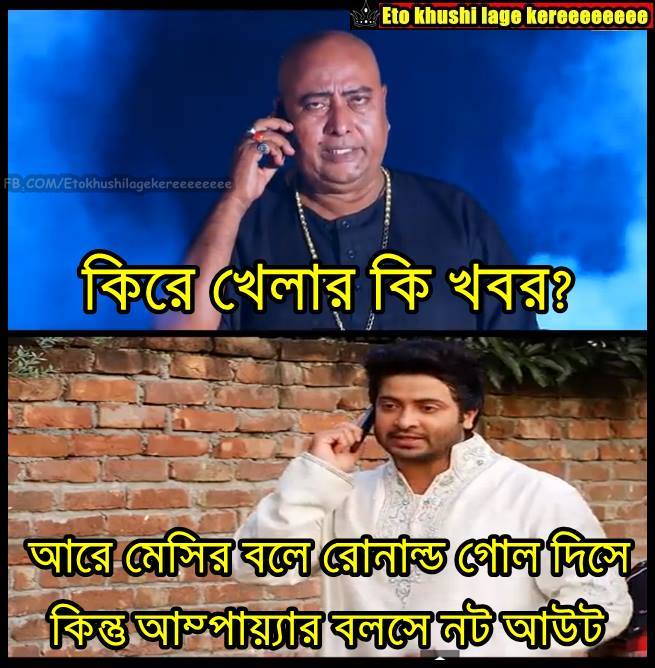
Caption: কিরে খেলার কি খবর? আরে মেসির বলে রোনাল্ড গোল দিসে কিন্তু আম্পায়ার বলসে নট আউট
Label: non-hate